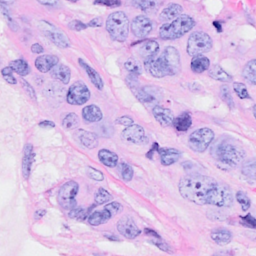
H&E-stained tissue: Breast